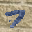
Label: 7